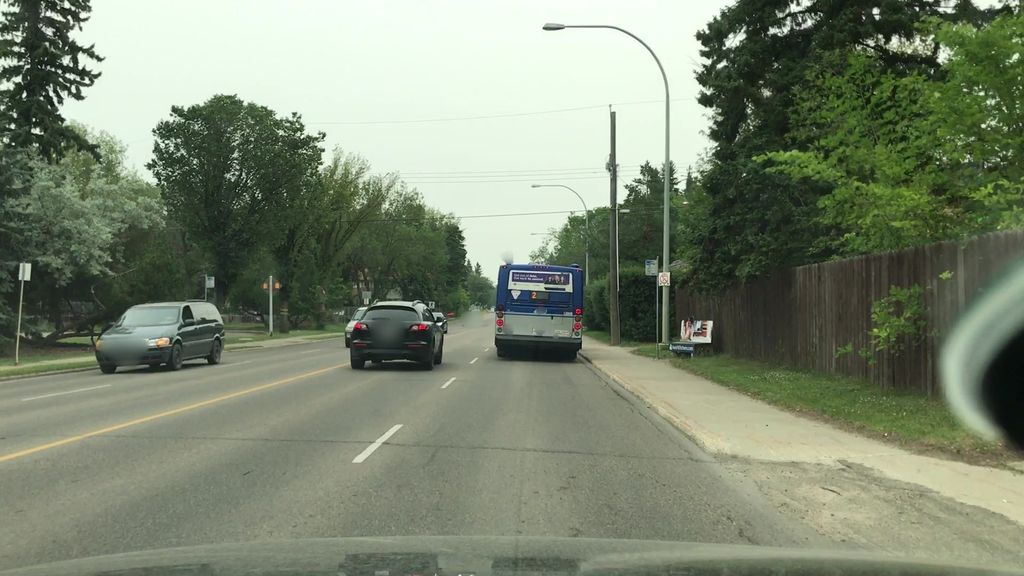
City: edmonton